【题型】解答题　【知识点】解析几何　【难度】easy
已知椭圆 $C: \frac{x^2}{a^2} + \frac{y^2}{b^2} = 1 (a > b > 0)$ 的两个焦点为 $F_1(-2,0)$, $F_2(2,0)$, 点 $M(2\sqrt{3}, \sqrt{3})$ 在椭圆 $C$ 上.

(1) 求椭圆 $C$ 的标准方程;

(2) 若过点 $P(-8,0)$ 的直线与椭圆 $C$ 交于 $A, B$ 两点, 求证: $\triangle ABF_1$ 的内心在一条定直线上.
【解答】
【详解】（1）因为椭圆两个焦点为 $F_1(-2,0), F_2(2,0)$, 所以 $c=2$, 则 $a^2 = b^2 + 4$,

又点 $M(2\sqrt{3}, \sqrt{3})$ 在椭圆 $C$ 上, 所以 $\frac{(2\sqrt{3})^2}{a^2} + \frac{(\sqrt{3})^2}{b^2} = 1$, 即 $\frac{12}{a^2} + \frac{3}{b^2} = 1$,

两式联立, 解得 $a^2 = 16, b^2 = 12$, 所以椭圆 $C$ 的标准方程为 $\frac{x^2}{16} + \frac{y^2}{12} = 1$.

（2）由题意可知直线 $AB$ 的斜率存在, 且不为 0, 设直线 $AB$ 的方程为 $x = my - 8$,

联立 $\begin{cases} x = my - 8 \\ \frac{x^2}{16} + \frac{y^2}{12} = 1 \end{cases}$, 得 $(3m^2 + 4)y^2 - 48my + 144 = 0$,

则 $\Delta = (-48m)^2 - 4(3m^2 + 4) \times 144 = 576m^2 - 2304 > 0$, 得 $m^2 > 4$,

设 $A(x_1, y_1), B(x_2, y_2)$, 则 $y_1 + y_2 = \frac{48m}{3m^2 + 4}, y_1y_2 = \frac{144}{3m^2 + 4}$,

设直线 $AF_1, BF_1$ 的斜率分别为 $k_1, k_2$.

所以 $k_1 + k_2 = \frac{y_1}{x_1 + 2} + \frac{y_2}{x_2 + 2} = \frac{y_1}{my_1 - 6} + \frac{y_2}{my_2 - 6} = \frac{y_1(my_2 - 6) + y_2(my_1 - 6)}{(my_1 - 6)(my_2 - 6)}$,

因为 $y_1(my_2 - 6) + y_2(my_1 - 6) = 2my_1y_2 - 6(y_1 + y_2) = 2m \times \frac{144}{3m^2 + 4} - 6 \times \frac{48m}{3m^2 + 4} = 0$,

所以 $k_1 + k_2 = 0$ 恒成立, 则直线 $AF_1, BF_1$ 的倾斜角互补, 即 $\angle AF_1B$ 的平分线总垂直于 $x$ 轴,

所以 $\triangle ABF_1$ 的内心在定直线 $x = -2$ 上.

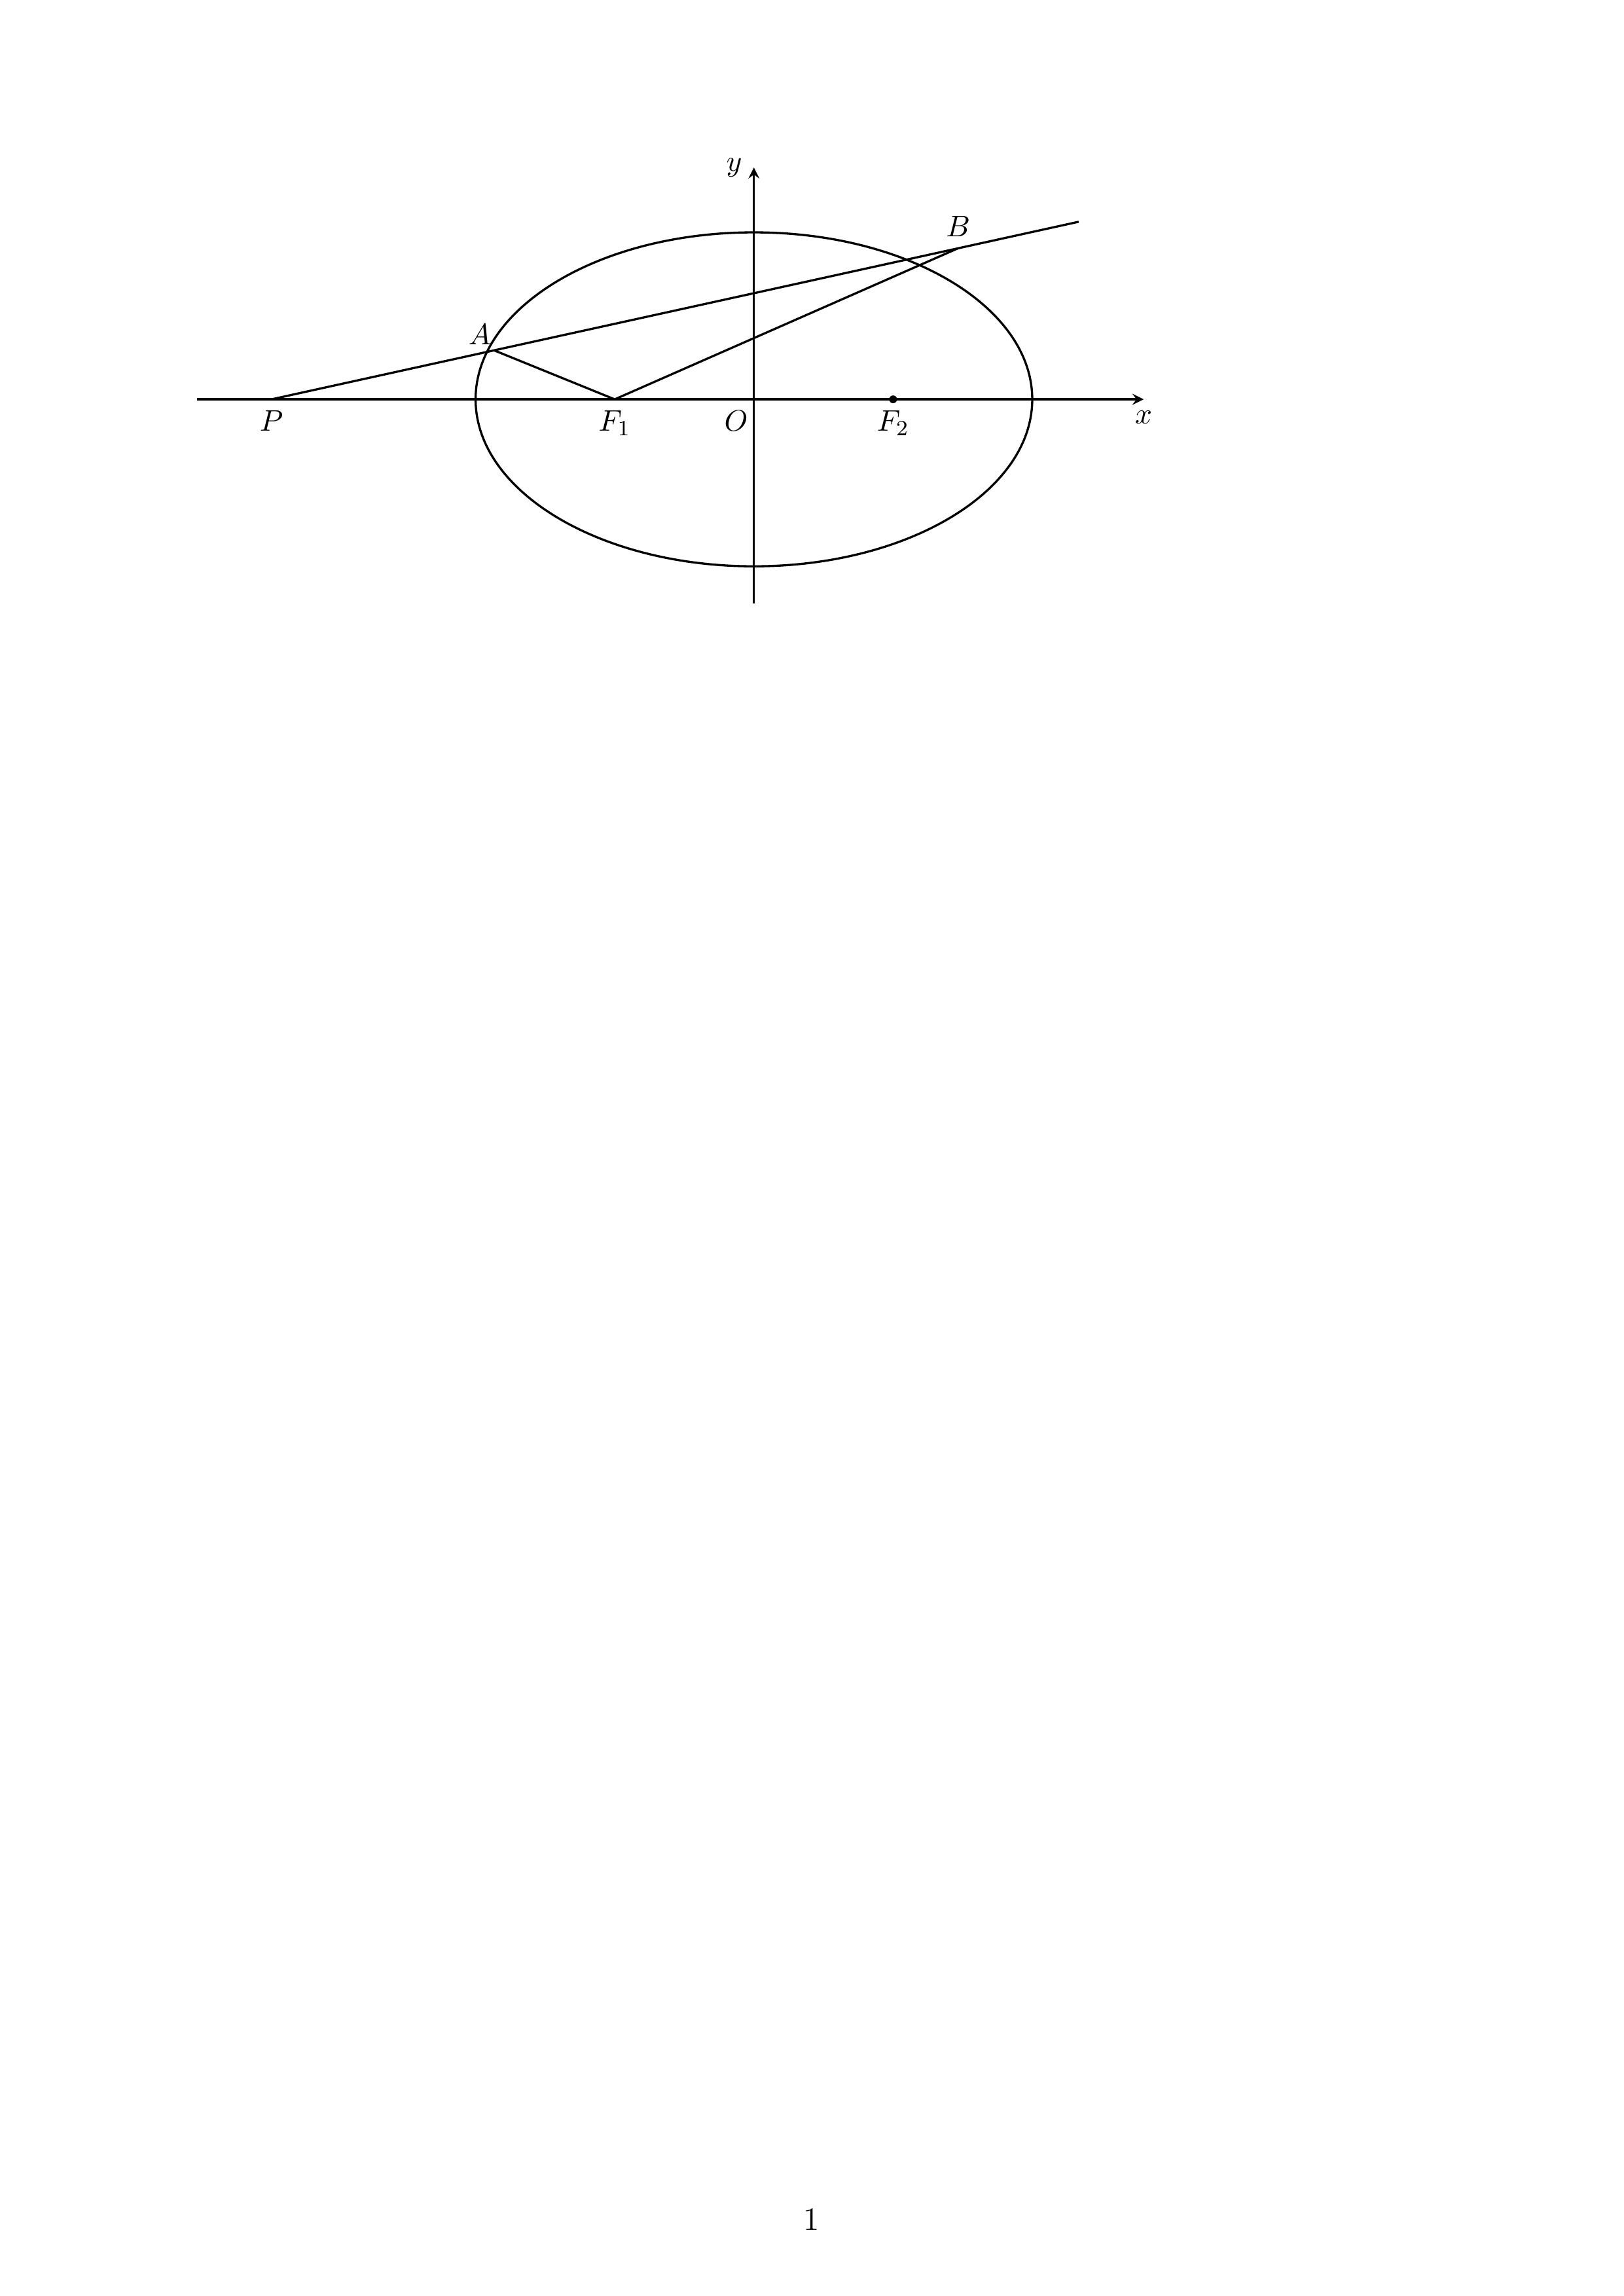